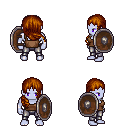
a pixel art fantasy rpg character, male body template, dark elf, purple skin, brown pirate shirt, metal pants, brunette right-swept hairstyle, shield, four views (front, back, left, right), 2x2 character sprite sheet, small pixel art, hard edges, no anti-aliasing